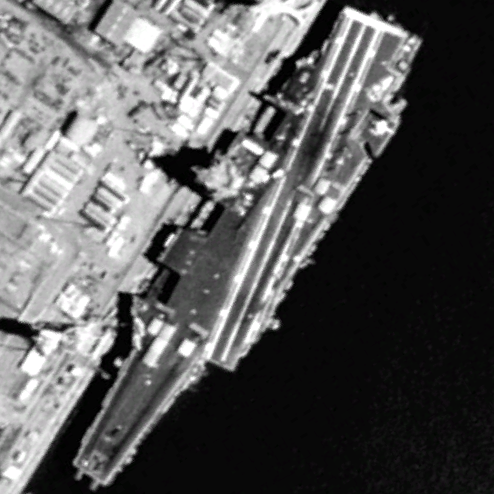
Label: aircraft_carrier